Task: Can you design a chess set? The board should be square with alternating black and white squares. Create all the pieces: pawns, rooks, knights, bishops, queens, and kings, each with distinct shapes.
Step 1470:
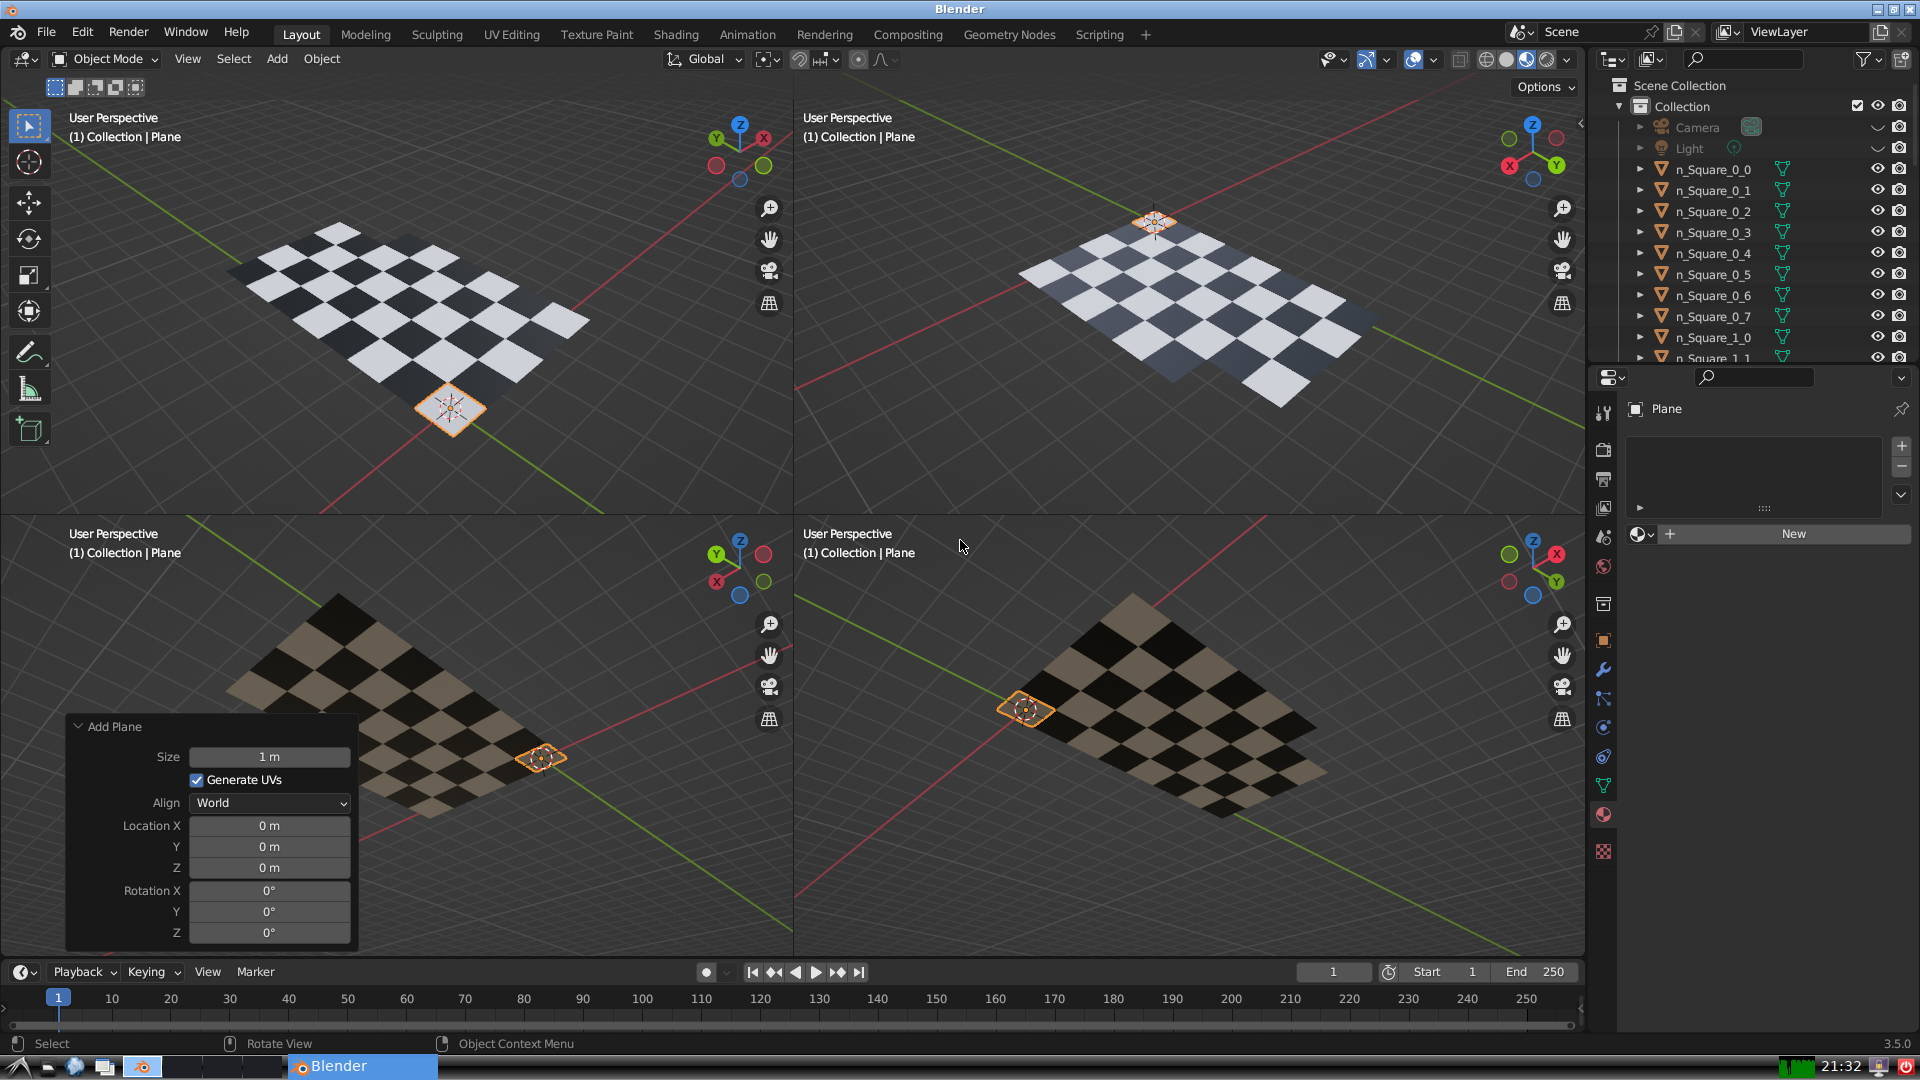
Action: {"mouse_move": [270, 826]}